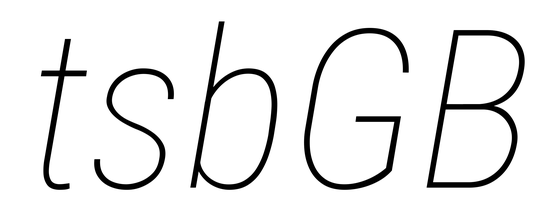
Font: Roboto-Italic_Condensed_Thin_Italic